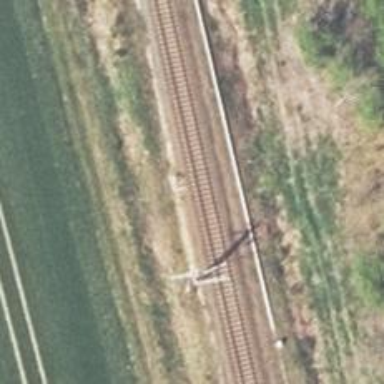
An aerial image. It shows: Railway signal.